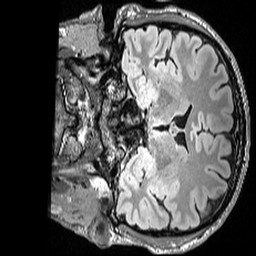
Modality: FLAIR
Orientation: coronal
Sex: male